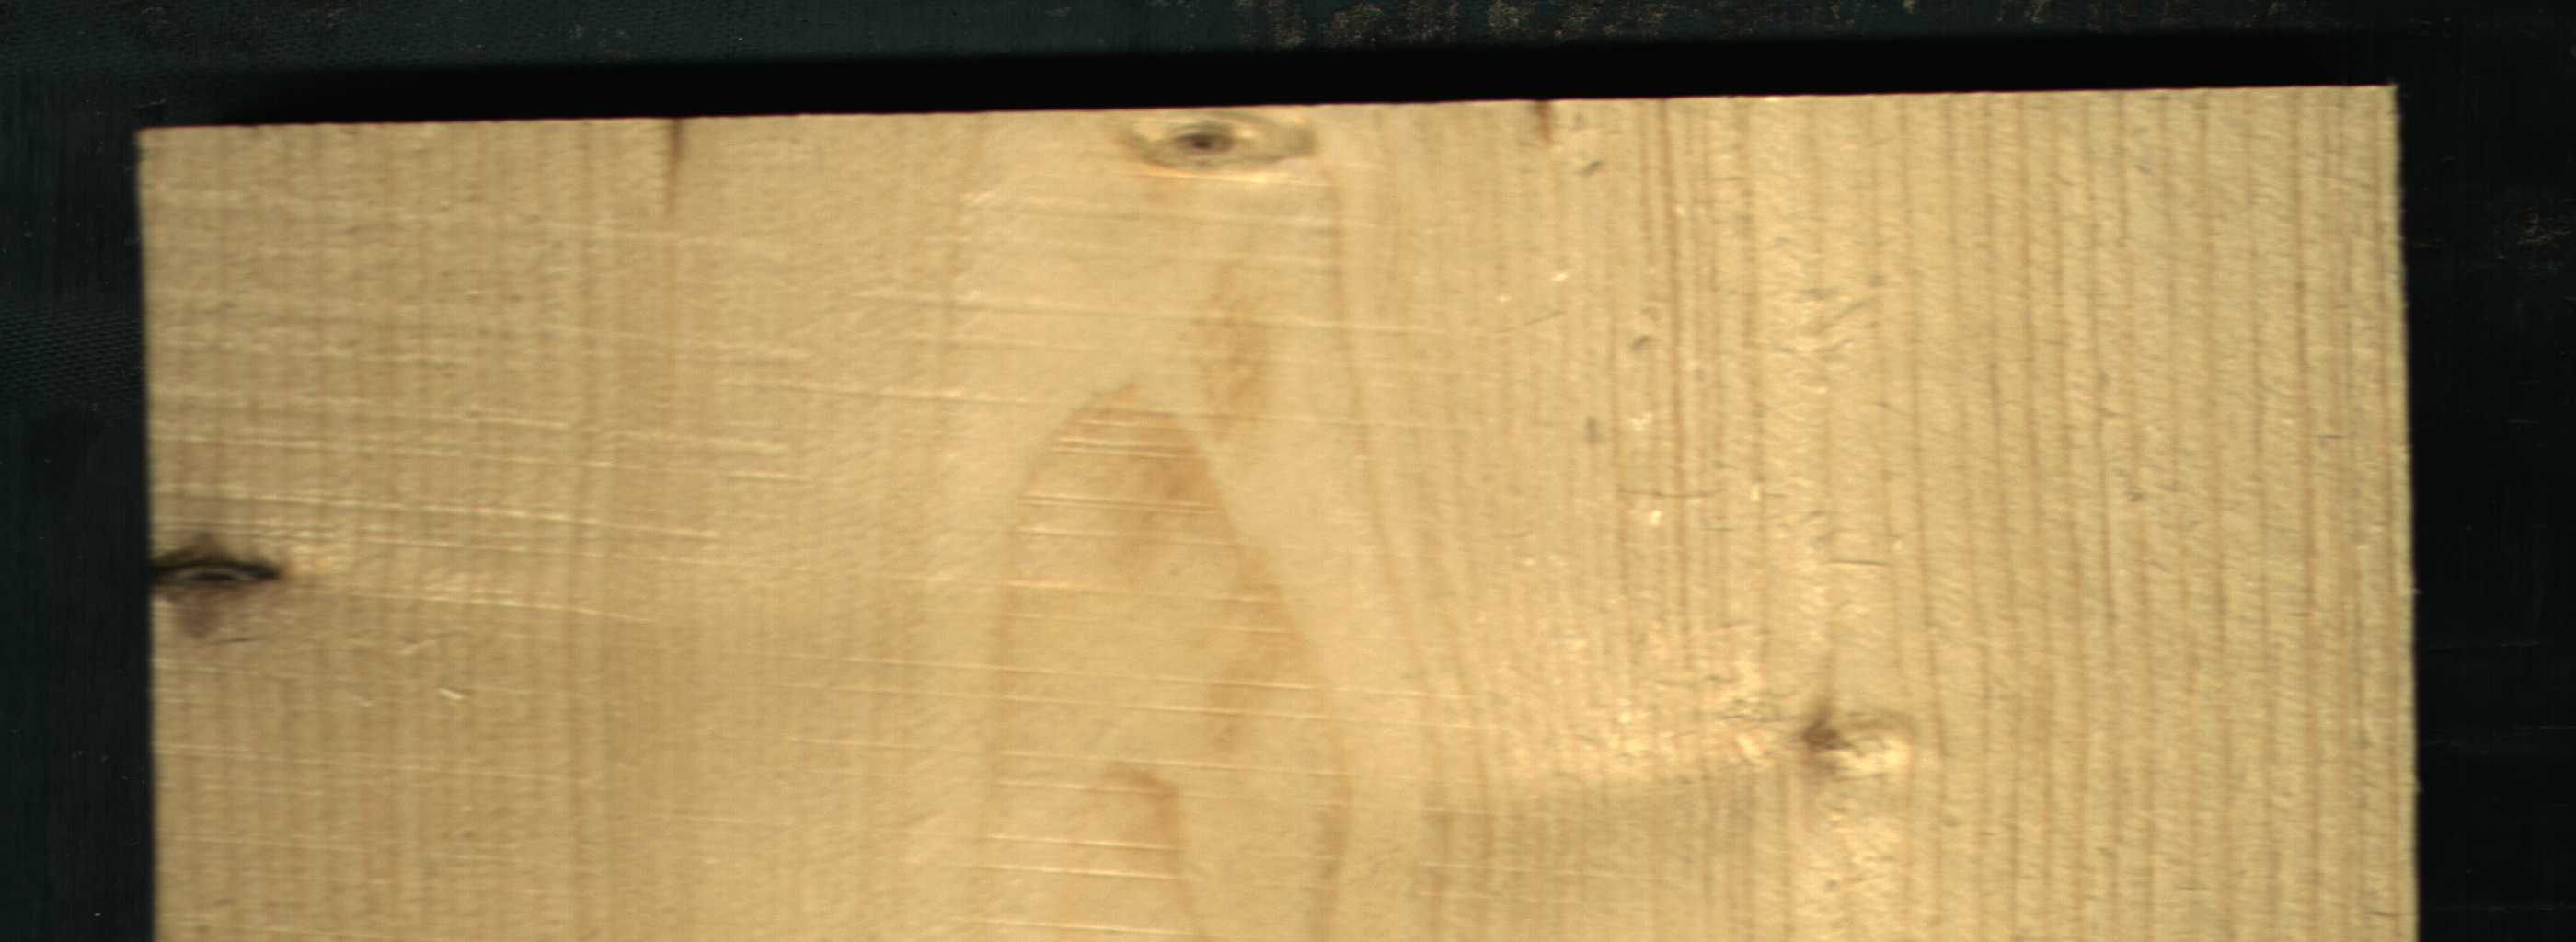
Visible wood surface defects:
Dead_Knot
Live_Knot